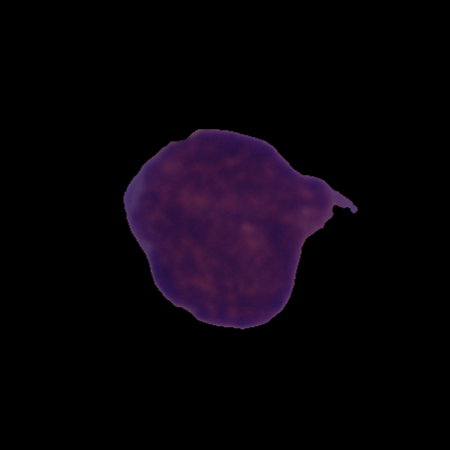
Label: cancer